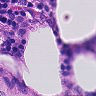
Metastatic tissue present: no